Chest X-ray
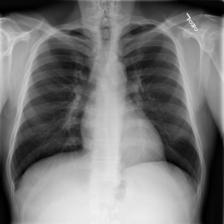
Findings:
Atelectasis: negative
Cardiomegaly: negative
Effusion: negative
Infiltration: negative
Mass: negative
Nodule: negative
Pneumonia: negative
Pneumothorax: negative
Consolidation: negative
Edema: negative
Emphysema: negative
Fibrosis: negative
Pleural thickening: negative
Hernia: negative